Question: I'm working on android application that contains 'ViewPager' with 'Fragment's, like this:
'MainActivity'('MainActivityFragment'('screenSlideViewPager'('Fragment's))), which means:
'Activity' 'Fragment' 'ViewPager' 'Fragment's
Now my problem is when rotate device or change screen rotation all Fragments in ViewPager are disappear.
any ideas to solve this issue?
MainActivity.java:
'''
@Override
protected void onCreate(Bundle savedInstanceState) {
super.onCreate(savedInstanceState);
if (getSupportFragmentManager().findFragmentByTag(TAG) == null) {
final FragmentTransaction ft = getSupportFragmentManager()
.beginTransaction();
ft.add(android.R.id.content, new MainActivityFragment(), TAG);
ft.commit();
}
}
'''
MainActivityFragment.java:
'''
public class MainActivityFragment extends Fragment {
private ViewPager mPager = null;
private PagerAdapter mPageAdapter = null;
@Override
public View onCreateView(LayoutInflater inflater, ViewGroup container, Bundle savedInstanceState) {
final View reVal = inflater.inflate(R.layout.activity_main, container, false);
mPager = (ViewPager) reVal.findViewById(R.id.pagerMainContent);
mPageAdapter = new ScreenSlidePagerAdapter(getActivity().getFragmentManager());
mPager.setAdapter(mPageAdapter);
return reVal;
}
private MainGridViewFragment mainGridFragment;
private AlphabetGridViewFragment alphabetGridFragment;
private class ScreenSlidePagerAdapter extends FragmentStatePagerAdapter {
public ScreenSlidePagerAdapter(FragmentManager fm) {
super(fm);
}
@Override
public android.app.Fragment getItem(int position) {
switch (position) {
case 1:
mainGridFragment = new MainGridViewFragment();
return mainGridFragment;
case 0:
alphabetGridFragment = new AlphabetGridViewFragment();
return alphabetGridFragment;
default:
return null;
}
}
@Override
public int getCount() {
return 2;
}
}
}
'''

Obviously 'MainActivity' and 'MainActivityFragment' are loaded, and the proof is The 'ActionBar',
notice also that 'ViewPager' is loaded too, because you still can navigate between pages (the blue light means that the pager reached to last page) but you can't see its content.
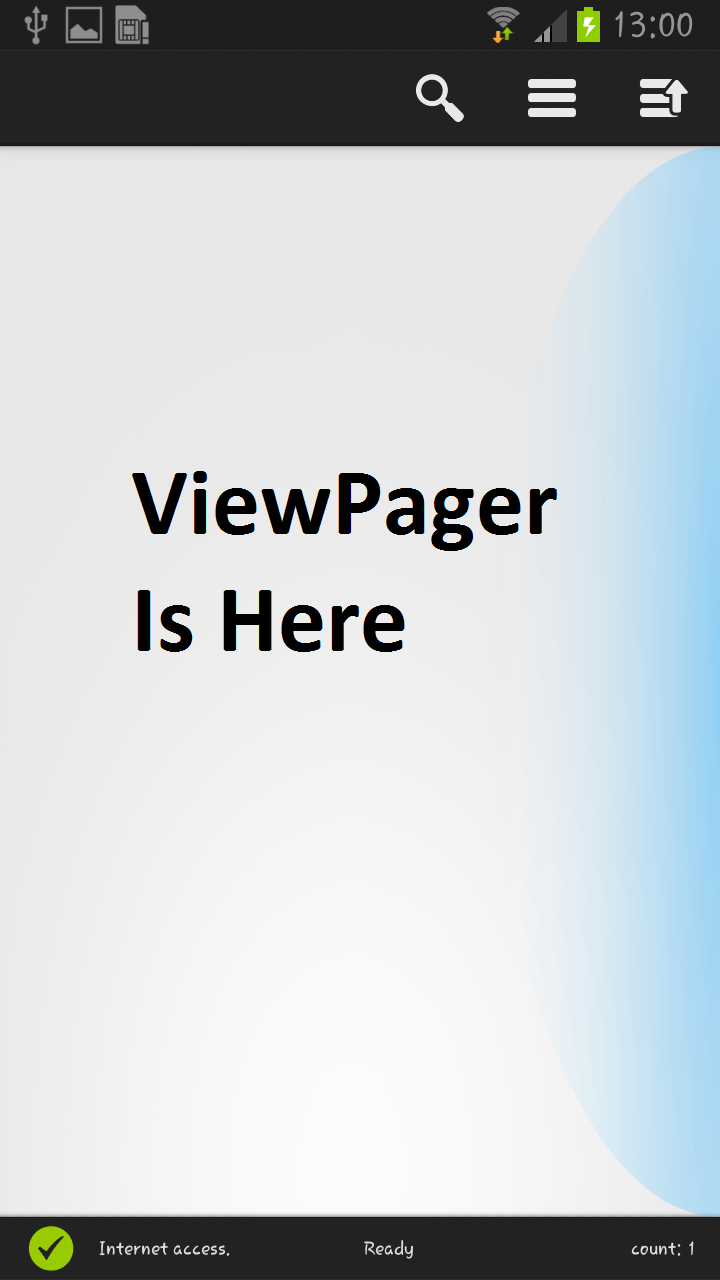
Answer: It looks like your main activity is using the getSupportFragmentManager() while your fragment is using getFragmentManager().
Not sure if this is worthy of an answer post but my rating is too low to reply any other way. :)
Edit: I believe you may also need to extend a FragmentActivity with the support library.
See: <URL>
Edit 2:
'''
public class MainActivityFragment extends FragmentActivity {
private ViewPager mPager = null;
private PagerAdapter mPageAdapter = null;
@Override
public View onCreateView(LayoutInflater inflater, ViewGroup container, Bundle savedInstanceState) {
final View reVal = inflater.inflate(R.layout.activity_main, container, false);
mPager = (ViewPager) reVal.findViewById(R.id.pagerMainContent);
mPageAdapter = new ScreenSlidePagerAdapter(getChildFragmentManager());
mPager.setAdapter(mPageAdapter);
return reVal;
}
private MainGridViewFragment mainGridFragment;
private AlphabetGridViewFragment alphabetGridFragment;
private class ScreenSlidePagerAdapter extends FragmentStatePagerAdapter {
public ScreenSlidePagerAdapter(FragmentManager fm) {
super(fm);
}
@Override
public Fragment getItem(int position) {
switch (position) {
case 1:
mainGridFragment = new MainGridViewFragment();
return (Fragment)mainGridFragment;
case 0:
alphabetGridFragment = new AlphabetGridViewFragment();
return (Fragment)alphabetGridFragment;
default:
return null;
}
}
@Override
public int getCount() {
return 2;
}
}
}
'''